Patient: sex F, age 69
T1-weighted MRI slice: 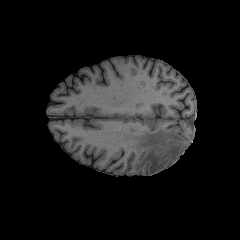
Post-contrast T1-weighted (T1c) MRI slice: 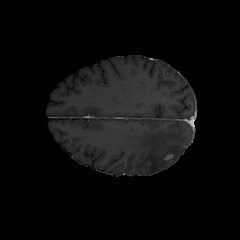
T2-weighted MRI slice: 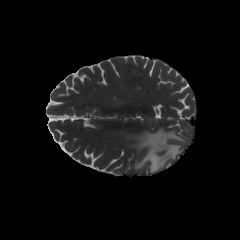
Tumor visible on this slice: yes
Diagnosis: Glioblastoma, IDH-wildtype
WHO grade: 4